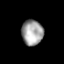
Tissue: prostate
Cell type: T cells
Senescence score: 0.3044
Nuclear area (px): 534
Mean DAPI intensity: 160.112